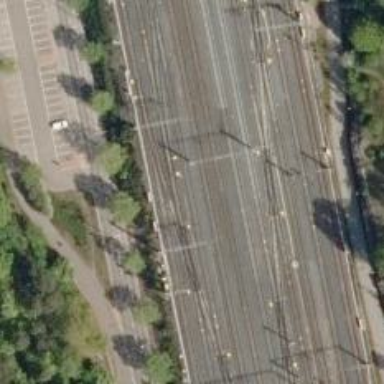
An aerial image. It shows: Railway track with continuous electrified contact lines.